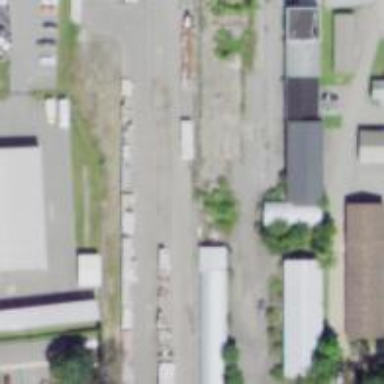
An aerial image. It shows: Railway siding with rails.